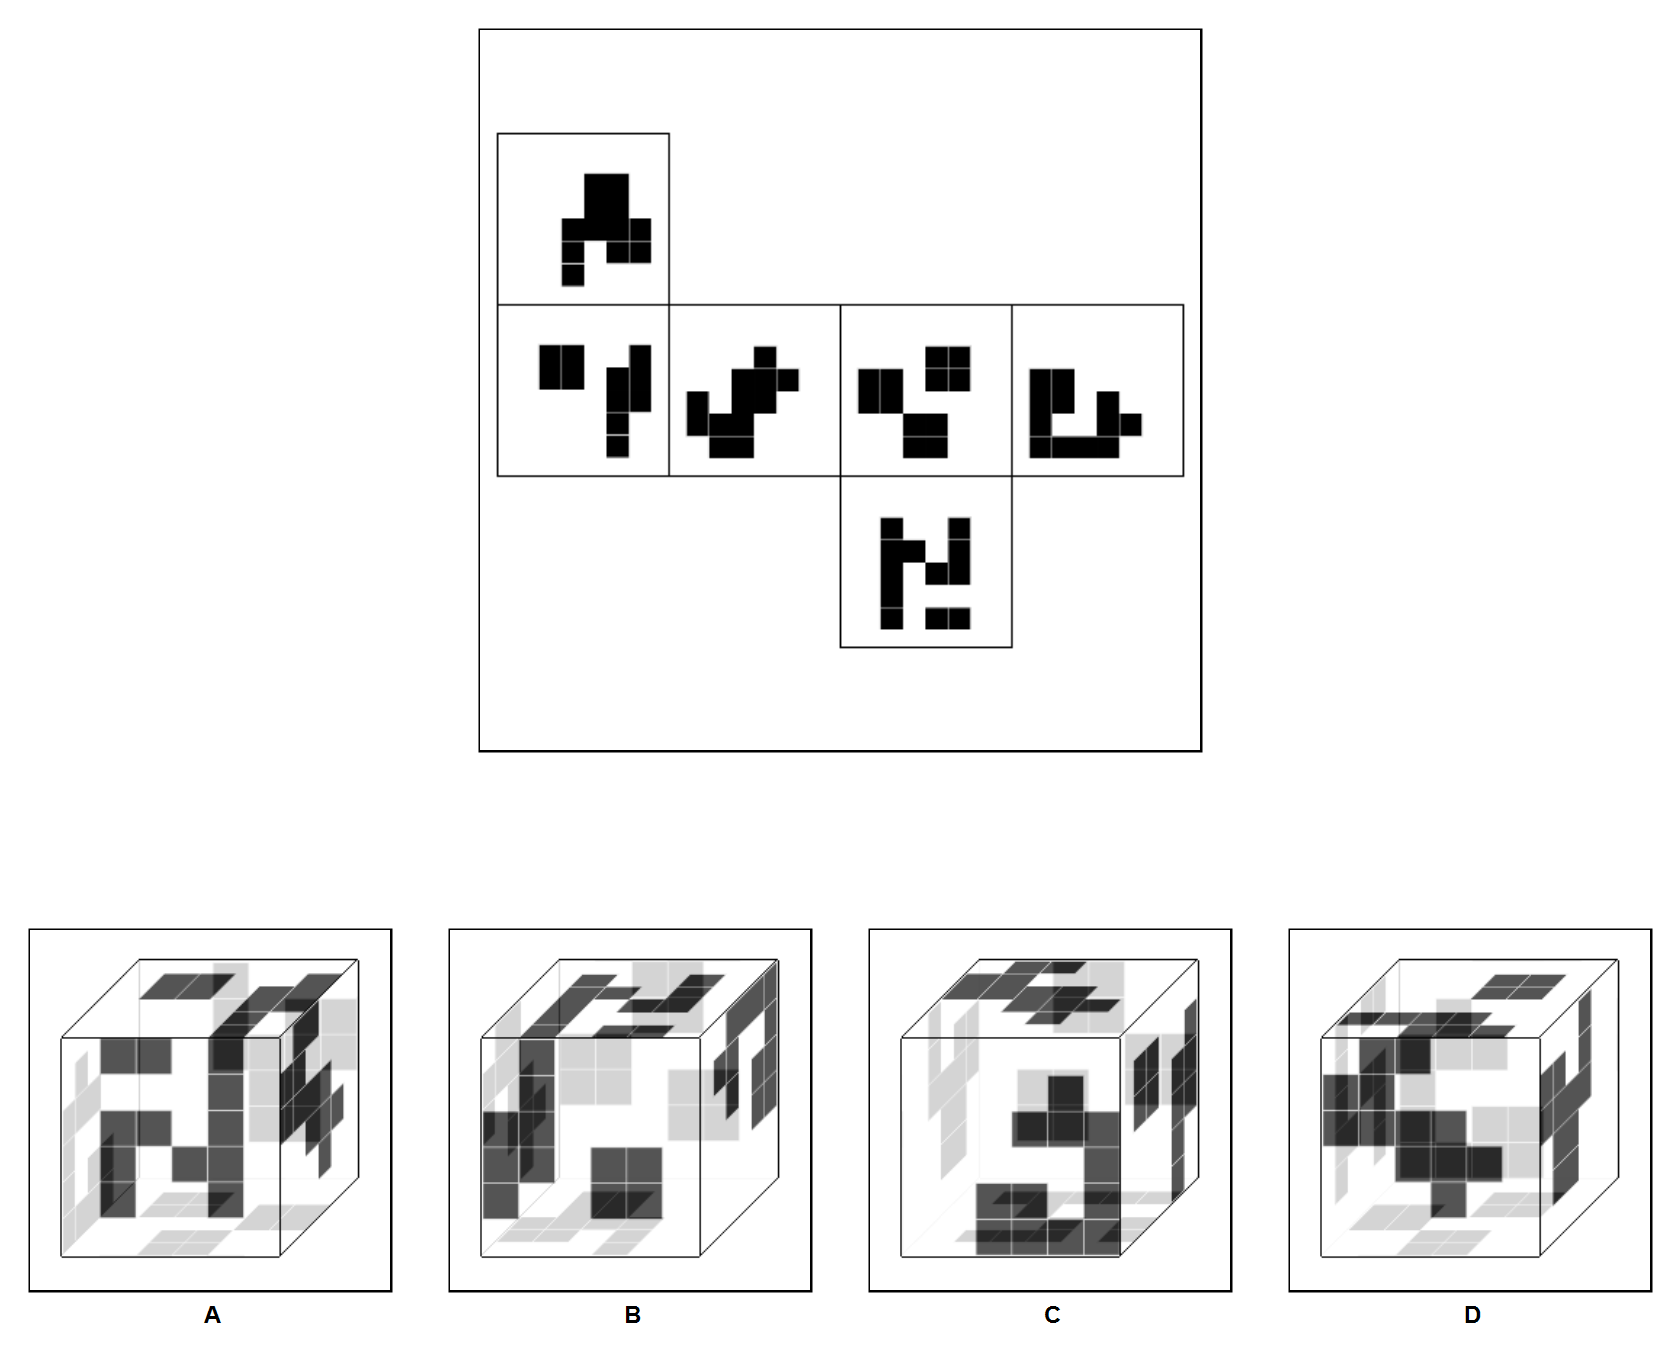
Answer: C